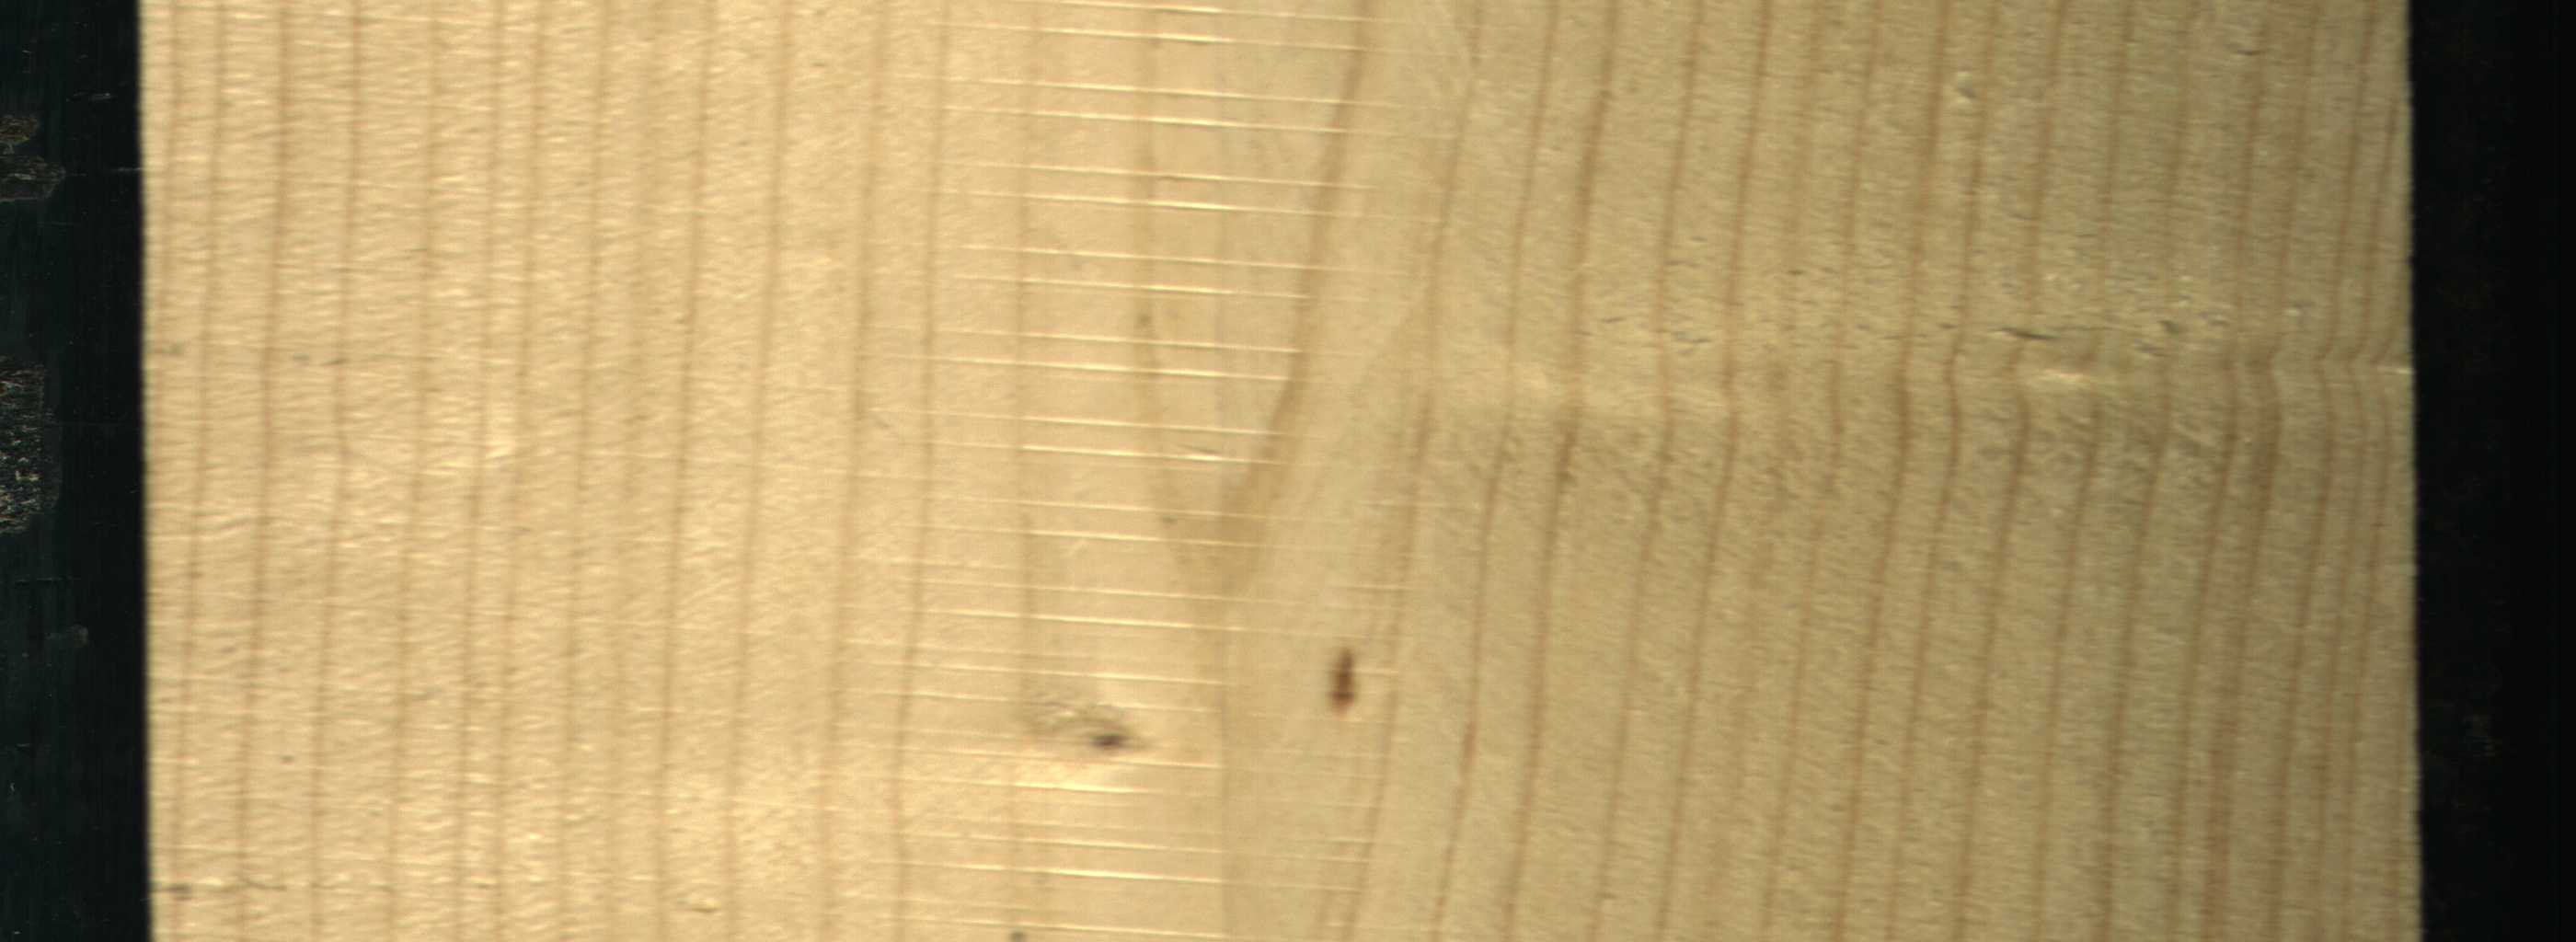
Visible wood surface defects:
Live_Knot